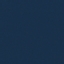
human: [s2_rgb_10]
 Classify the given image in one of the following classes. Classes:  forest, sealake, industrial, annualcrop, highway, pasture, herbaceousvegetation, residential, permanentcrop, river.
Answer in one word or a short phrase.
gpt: SeaLake